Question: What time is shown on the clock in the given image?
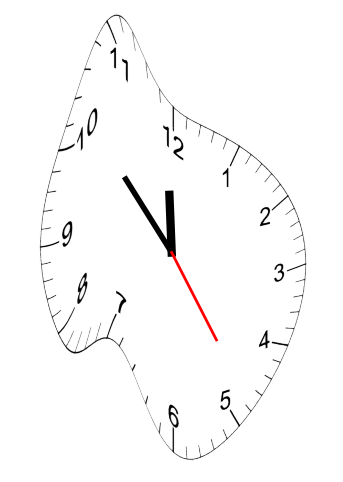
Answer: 11:52:24